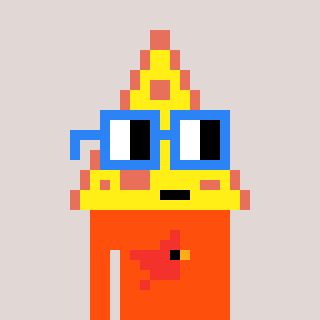
a pixel art character with square blue glasses, a pizza-shaped head and a orange-colored body on a warm background